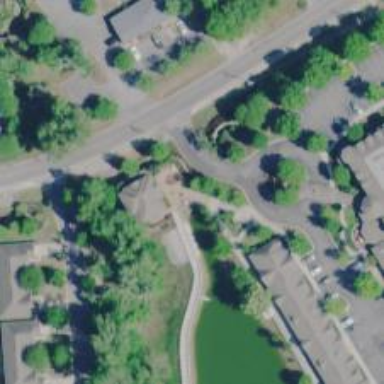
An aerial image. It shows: Footway.